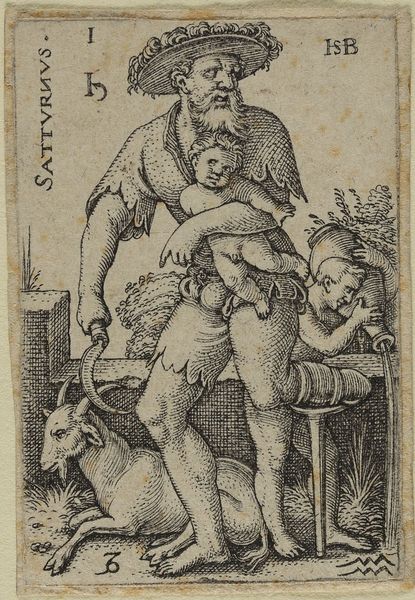
Titel: Saturn aus der Folge der sieben Planeten
Künstler: Hans Sebald Beham
Standort: Hamburg
Institution: Museum für Kunst und Gewerbe Hamburg
Schlagwörter: mann, wasser, weiß, frau, hut, männer, schwarz, symbol, geschichte, kind, renaissance, kinder, kanne, krug, papier, mauer, grafik, graphik, baby, essen, fotografie, photographie, becher, gefäß, alter, milch, druckgraphik, sichel, druckgrafik, stich, säbel, gut, fressen, pokal, kupferstich, zeige, ziege, durck, altdeutsch, sense, attribut, säugling, wasserkrug, krüppel, kann, steinbock, astrologie, astronomie, wassermann, geißen, saturn, planeten, reproduktionen, druckerzeugnisse, kinderfresser, ornamentstich, verkrüppelt, saturn frisst seine kinder, frressen, saturnus